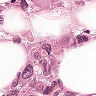
Metastatic tissue present: yes